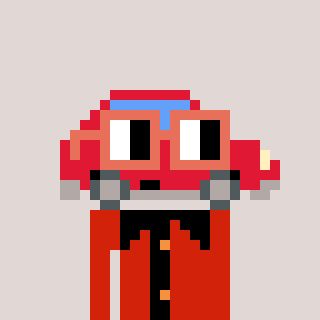
a pixel art character with square orange glasses, a car-shaped head and a red-colored body on a warm background